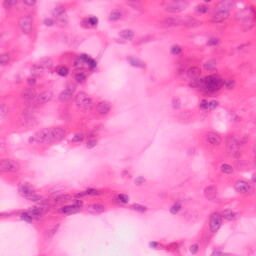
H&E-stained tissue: Colon